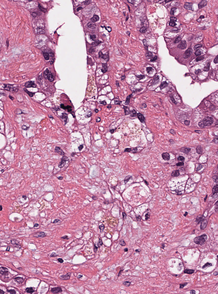
Tumor epithelial tissue: yes
Tumor-associated stroma tissue: yes
Normal tissue: no